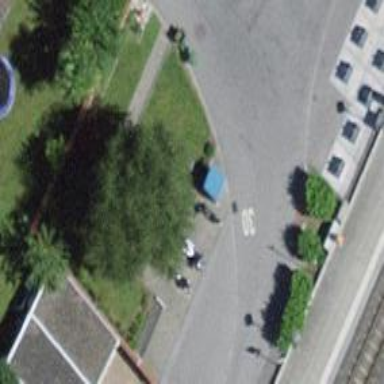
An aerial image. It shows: Recycling container in the area designated for recycling.